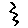
Label: zigzag